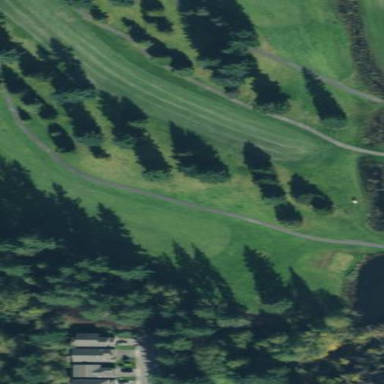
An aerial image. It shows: Golf fairway surrounded by grass.